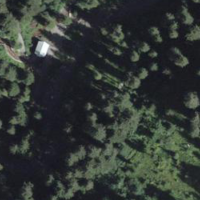
EUNIS habitat code: 43
Species observed at this site:
Petasites hybridus
Caltha palustris
Petasites albus